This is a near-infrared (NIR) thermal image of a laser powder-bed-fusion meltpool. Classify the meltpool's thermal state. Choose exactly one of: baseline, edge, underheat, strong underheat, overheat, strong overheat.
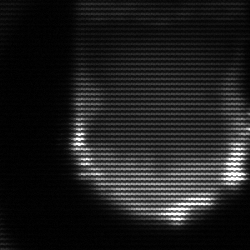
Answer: edge